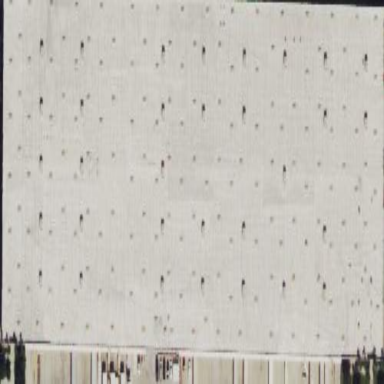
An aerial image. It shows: Industrial building.